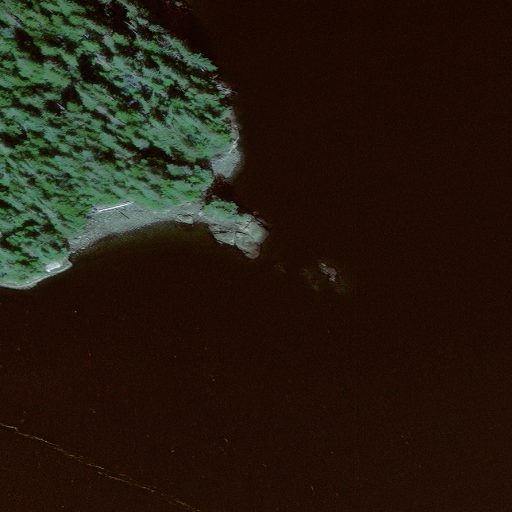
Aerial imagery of cape in Alaska named Fire Point containing only unknown